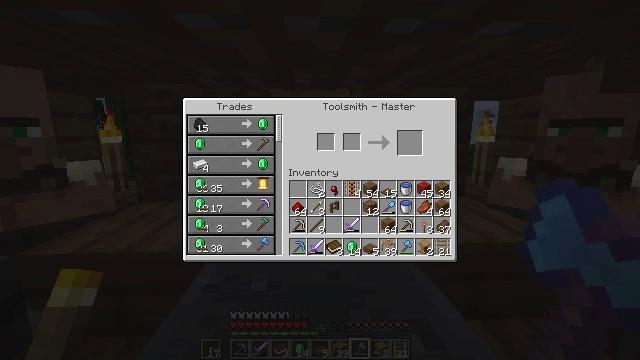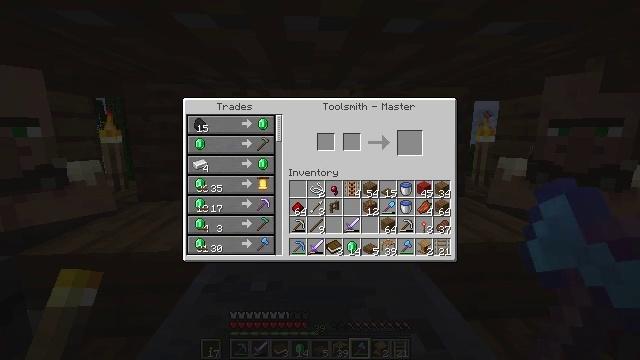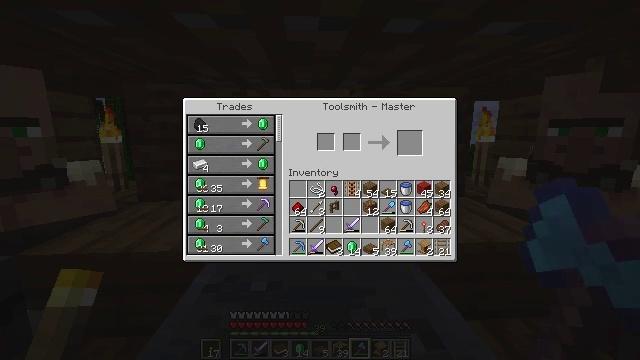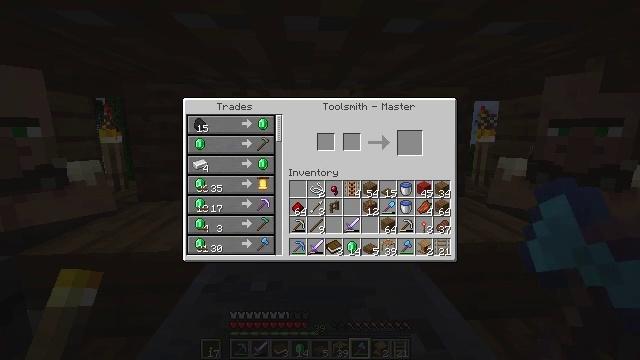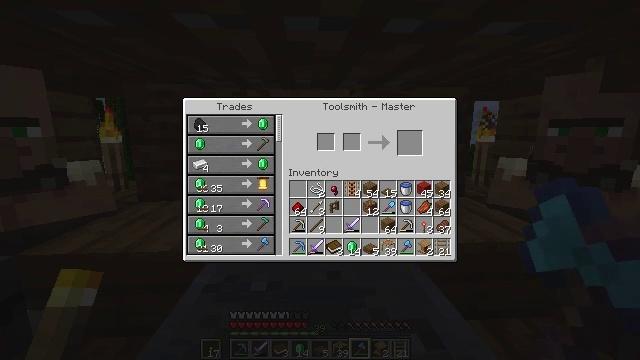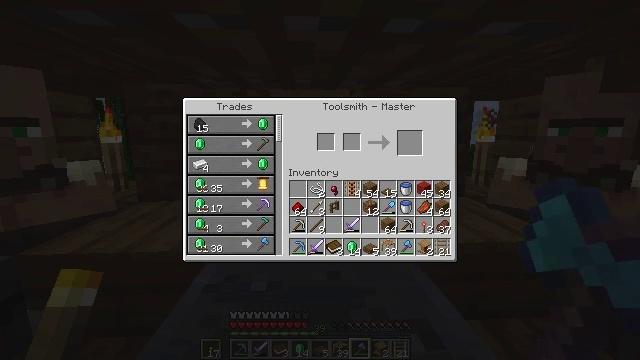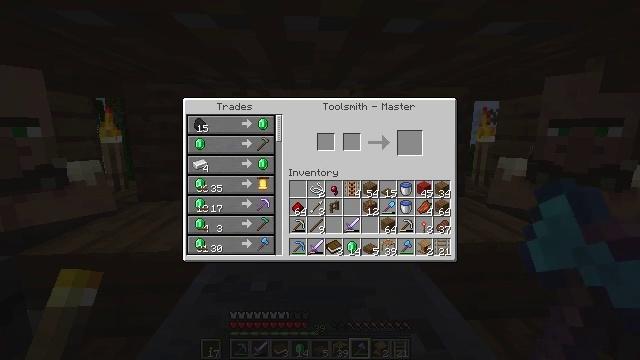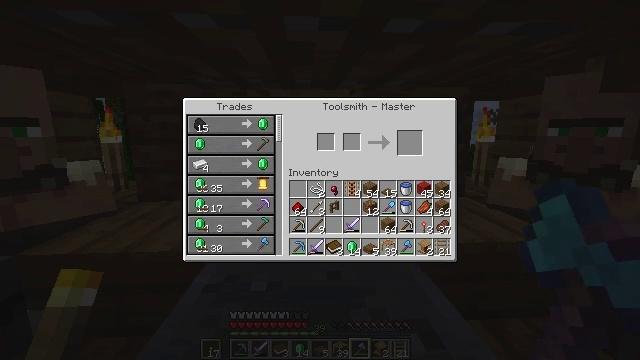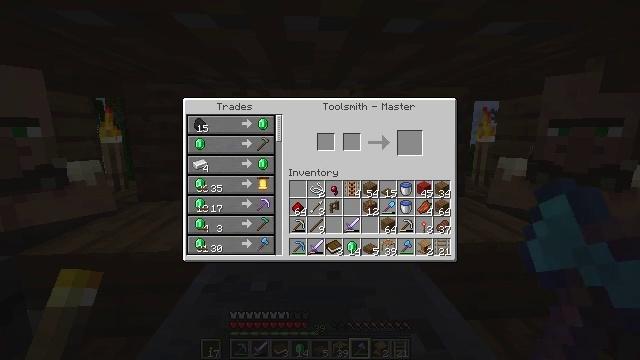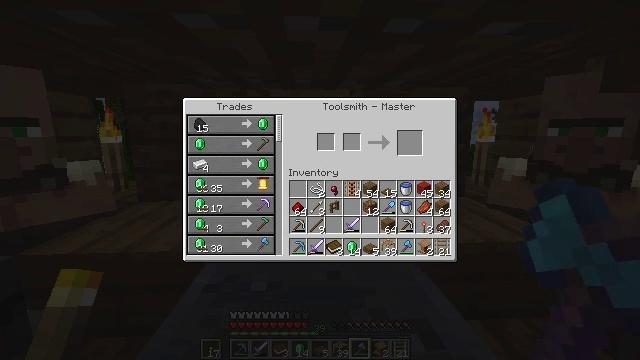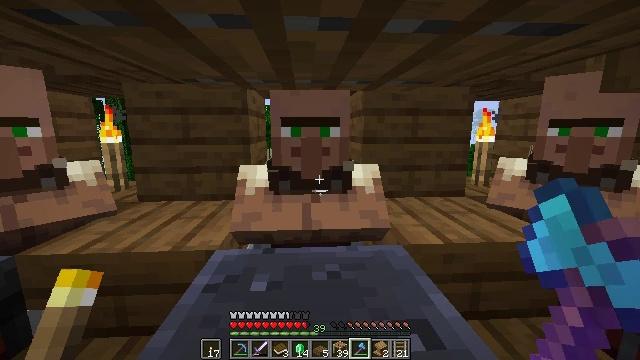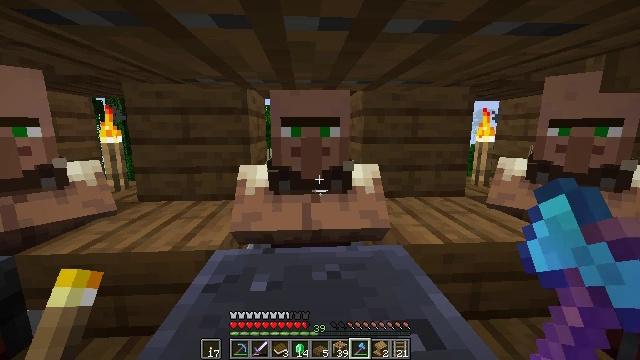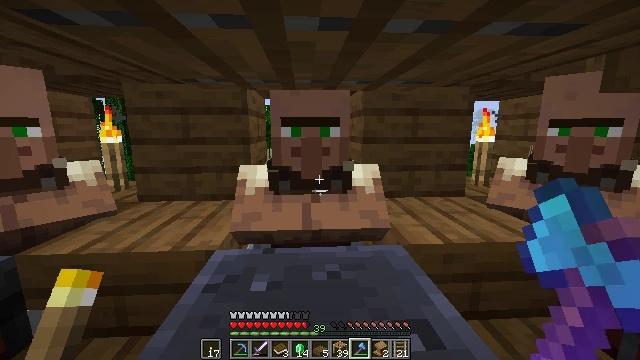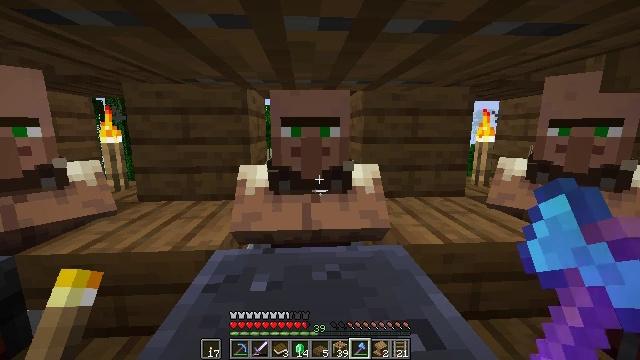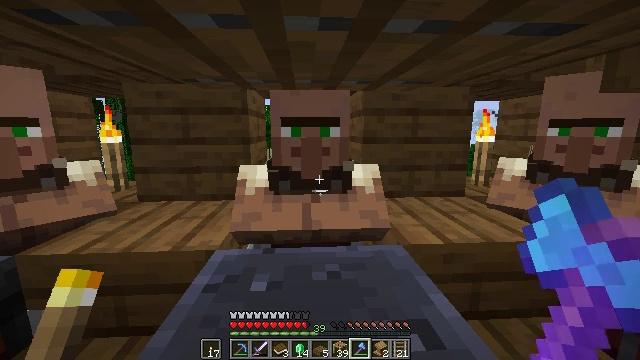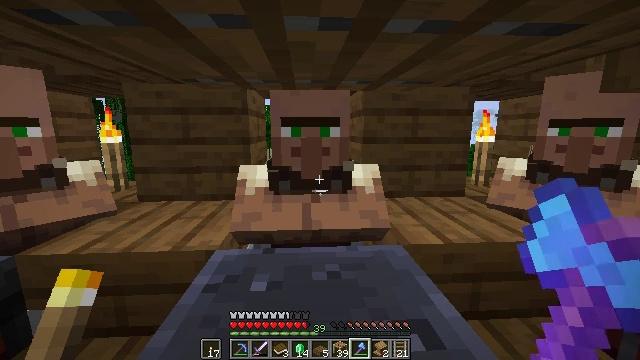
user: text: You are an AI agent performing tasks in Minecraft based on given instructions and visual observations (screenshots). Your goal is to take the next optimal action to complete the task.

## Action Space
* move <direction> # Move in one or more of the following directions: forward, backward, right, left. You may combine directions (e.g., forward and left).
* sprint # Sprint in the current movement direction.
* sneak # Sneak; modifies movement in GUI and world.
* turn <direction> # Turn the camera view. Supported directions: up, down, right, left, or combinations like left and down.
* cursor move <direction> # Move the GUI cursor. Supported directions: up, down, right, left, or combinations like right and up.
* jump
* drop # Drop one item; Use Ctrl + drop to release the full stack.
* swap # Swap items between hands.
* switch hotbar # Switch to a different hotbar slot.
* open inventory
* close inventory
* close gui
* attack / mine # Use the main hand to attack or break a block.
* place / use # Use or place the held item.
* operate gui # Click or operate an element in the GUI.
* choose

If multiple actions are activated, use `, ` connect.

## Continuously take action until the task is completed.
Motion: motion action
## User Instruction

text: Reclaim the spruce slab for later use.
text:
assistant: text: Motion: no_op
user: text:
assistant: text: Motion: no_op
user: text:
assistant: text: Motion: no_op
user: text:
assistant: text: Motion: no_op
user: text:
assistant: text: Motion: no_op
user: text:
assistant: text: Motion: no_op
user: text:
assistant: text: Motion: no_op
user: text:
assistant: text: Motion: no_op
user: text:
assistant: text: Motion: no_op
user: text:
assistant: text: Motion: no_op
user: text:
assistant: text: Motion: close gui
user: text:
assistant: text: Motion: no_op
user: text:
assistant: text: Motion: no_op
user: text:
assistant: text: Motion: no_op
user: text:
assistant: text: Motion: no_op
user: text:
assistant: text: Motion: no_op
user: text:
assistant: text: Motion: no_op
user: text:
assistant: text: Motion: no_op
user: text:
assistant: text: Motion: no_op
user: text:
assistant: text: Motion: no_op
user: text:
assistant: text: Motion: no_op
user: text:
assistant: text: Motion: no_op
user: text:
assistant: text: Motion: no_op
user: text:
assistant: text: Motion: no_op
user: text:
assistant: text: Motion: no_op
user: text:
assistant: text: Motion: no_op
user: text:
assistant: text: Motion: no_op
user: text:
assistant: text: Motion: no_op
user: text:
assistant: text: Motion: no_op
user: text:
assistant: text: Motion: no_op